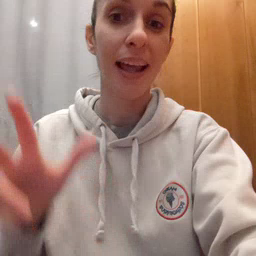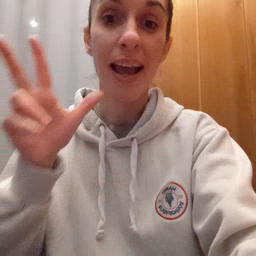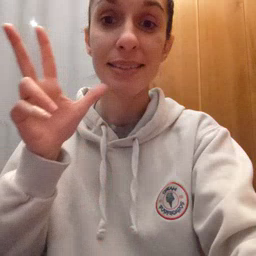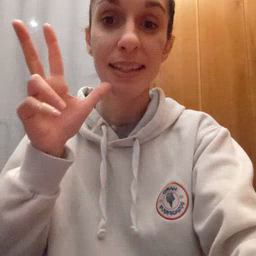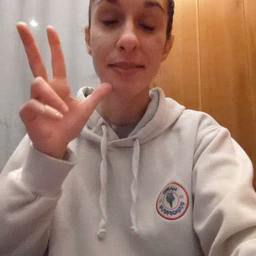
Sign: hen